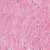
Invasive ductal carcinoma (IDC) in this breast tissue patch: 0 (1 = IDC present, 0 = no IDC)